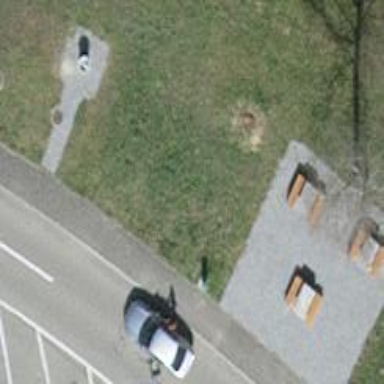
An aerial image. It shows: Picnic site for tourists.